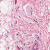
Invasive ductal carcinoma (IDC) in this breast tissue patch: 0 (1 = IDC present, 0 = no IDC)